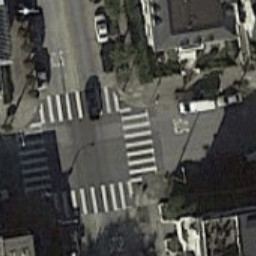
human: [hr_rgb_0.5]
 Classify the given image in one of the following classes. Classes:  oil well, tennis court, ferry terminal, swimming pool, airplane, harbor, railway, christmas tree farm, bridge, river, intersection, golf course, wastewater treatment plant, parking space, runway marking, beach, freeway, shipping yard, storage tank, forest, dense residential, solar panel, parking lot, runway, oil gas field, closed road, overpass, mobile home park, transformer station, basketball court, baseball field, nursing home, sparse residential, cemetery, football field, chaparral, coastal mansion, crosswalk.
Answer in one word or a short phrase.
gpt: crosswalk